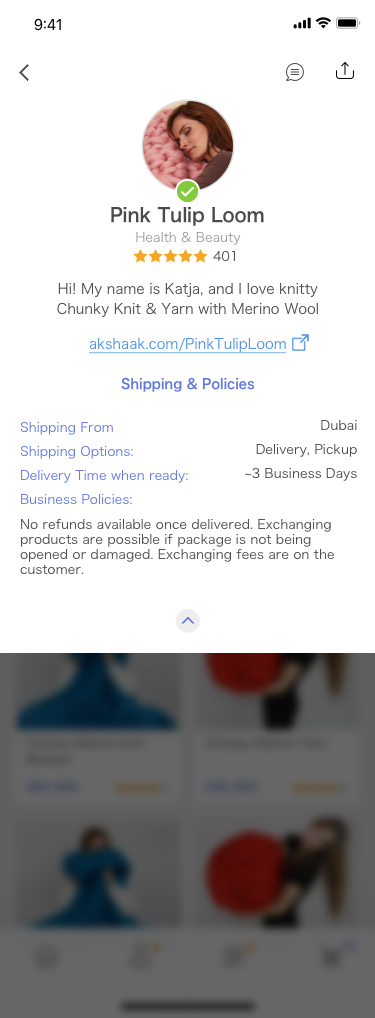
Text in this UI design:
Chunky Merino Knit Blanket
369 AED
Chunky Merino Knit Blanket
369 AED
Chunky Merino Yarn
235 AED
My Products
Show all
Chunky Merino Yarn
235 AED
Shipping From
Shipping Options:
Delivery Time when ready:
Business Policies:
No refunds available once delivered. Exchanging products are possible if package is not being opened or damaged. Exchanging fees are on the customer.
Dubai
Delivery, Pickup
~3 Business Days
Shipping & Policies
akshaak.com/PinkTulipLoom
Hi! My name is Katja, and I love knitty Chunky Knit & Yarn with Merino Wool
401
Health & Beauty
Pink Tulip Loom